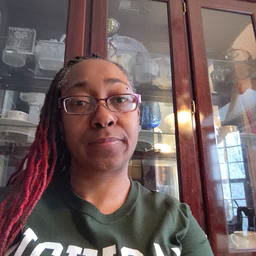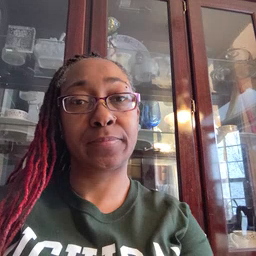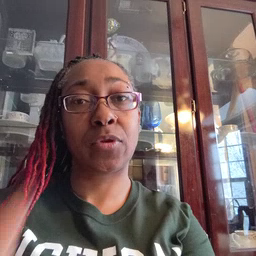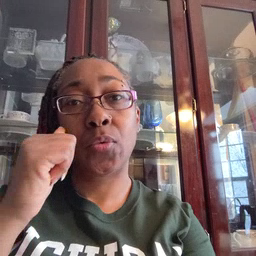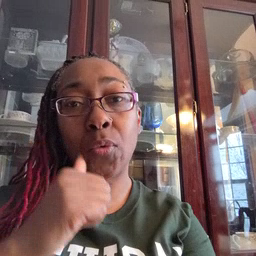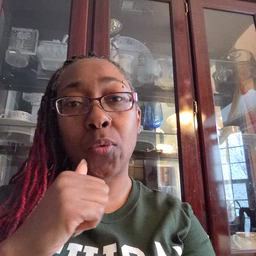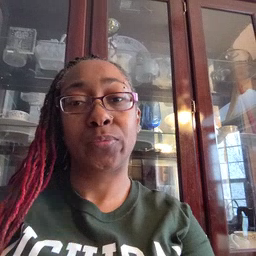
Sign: girl